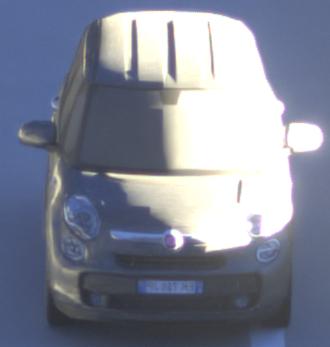
Make: Fiat
Model: 500L 1.4 16V
Detailed model: 500L (199)
Model produced from: 2012/10
Model produced until: 2017/05
Doors: 5
Color: gray
Road condition: dry road
Daytime: sunrise or sunset
Contrast: high contrast